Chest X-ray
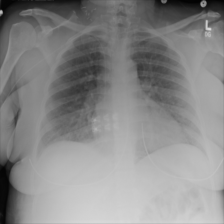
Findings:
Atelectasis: negative
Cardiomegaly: negative
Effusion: negative
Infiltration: negative
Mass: negative
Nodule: negative
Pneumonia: negative
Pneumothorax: negative
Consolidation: negative
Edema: negative
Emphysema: negative
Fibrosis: negative
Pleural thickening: negative
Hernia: negative